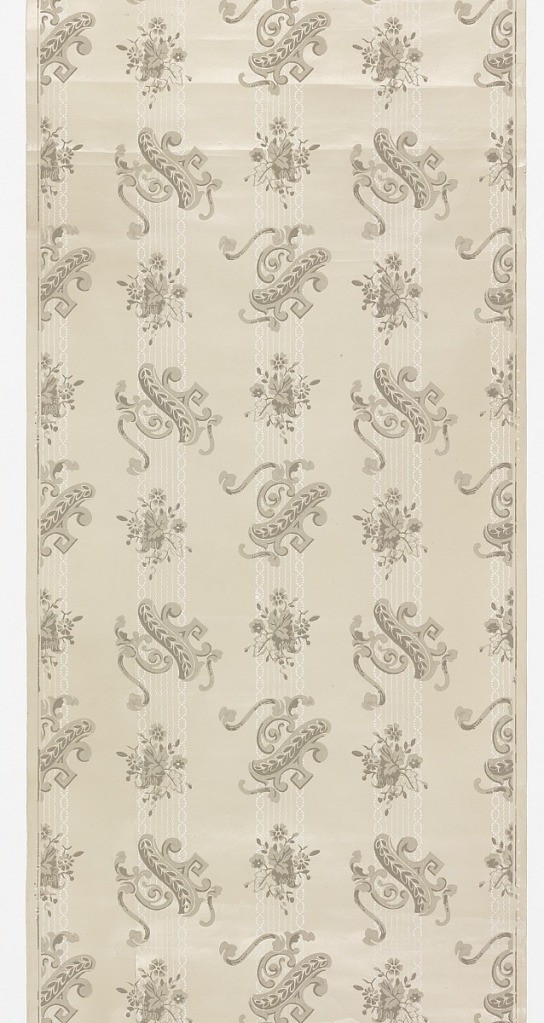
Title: Sidewall
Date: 1843
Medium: Block-printed
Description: A series of vertical bands along which are scroll and leaf medallions alternating with smaller floral clusters. Along every other band the motifs are turned 90 degrees, or turned over, and are dropped.